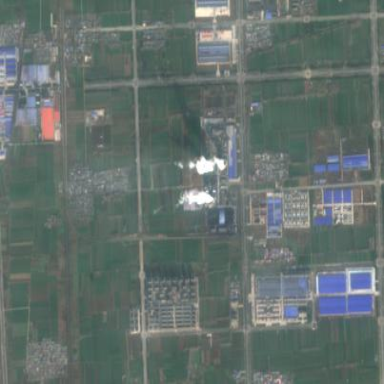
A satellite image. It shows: Industrial area with coal-powered plant.